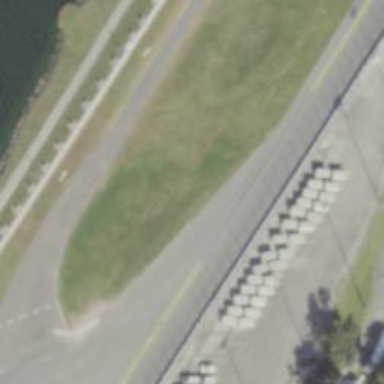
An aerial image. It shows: Asphalt raceway with embankment for motor sports.